Field crop: maize
Growth stage: 2
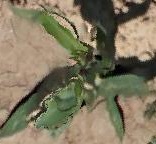
Species: maize